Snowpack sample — Buffalo Mountain, Silverthorne, Colorado, USA (2/22/26, 2:02 PM MST)
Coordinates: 39.622, -106.113
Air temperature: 33 °F
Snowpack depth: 63 cm
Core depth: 50 cm
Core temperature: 28.4 °F
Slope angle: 11°, slope face: 116°
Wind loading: low
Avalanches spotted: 0
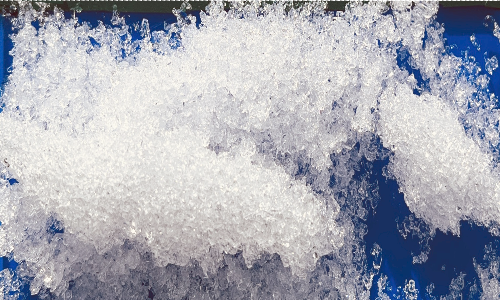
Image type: core
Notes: In a firebreak similar to site 1, minimal wind loading with no spotted avalanches (not many faces in view though)